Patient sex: F
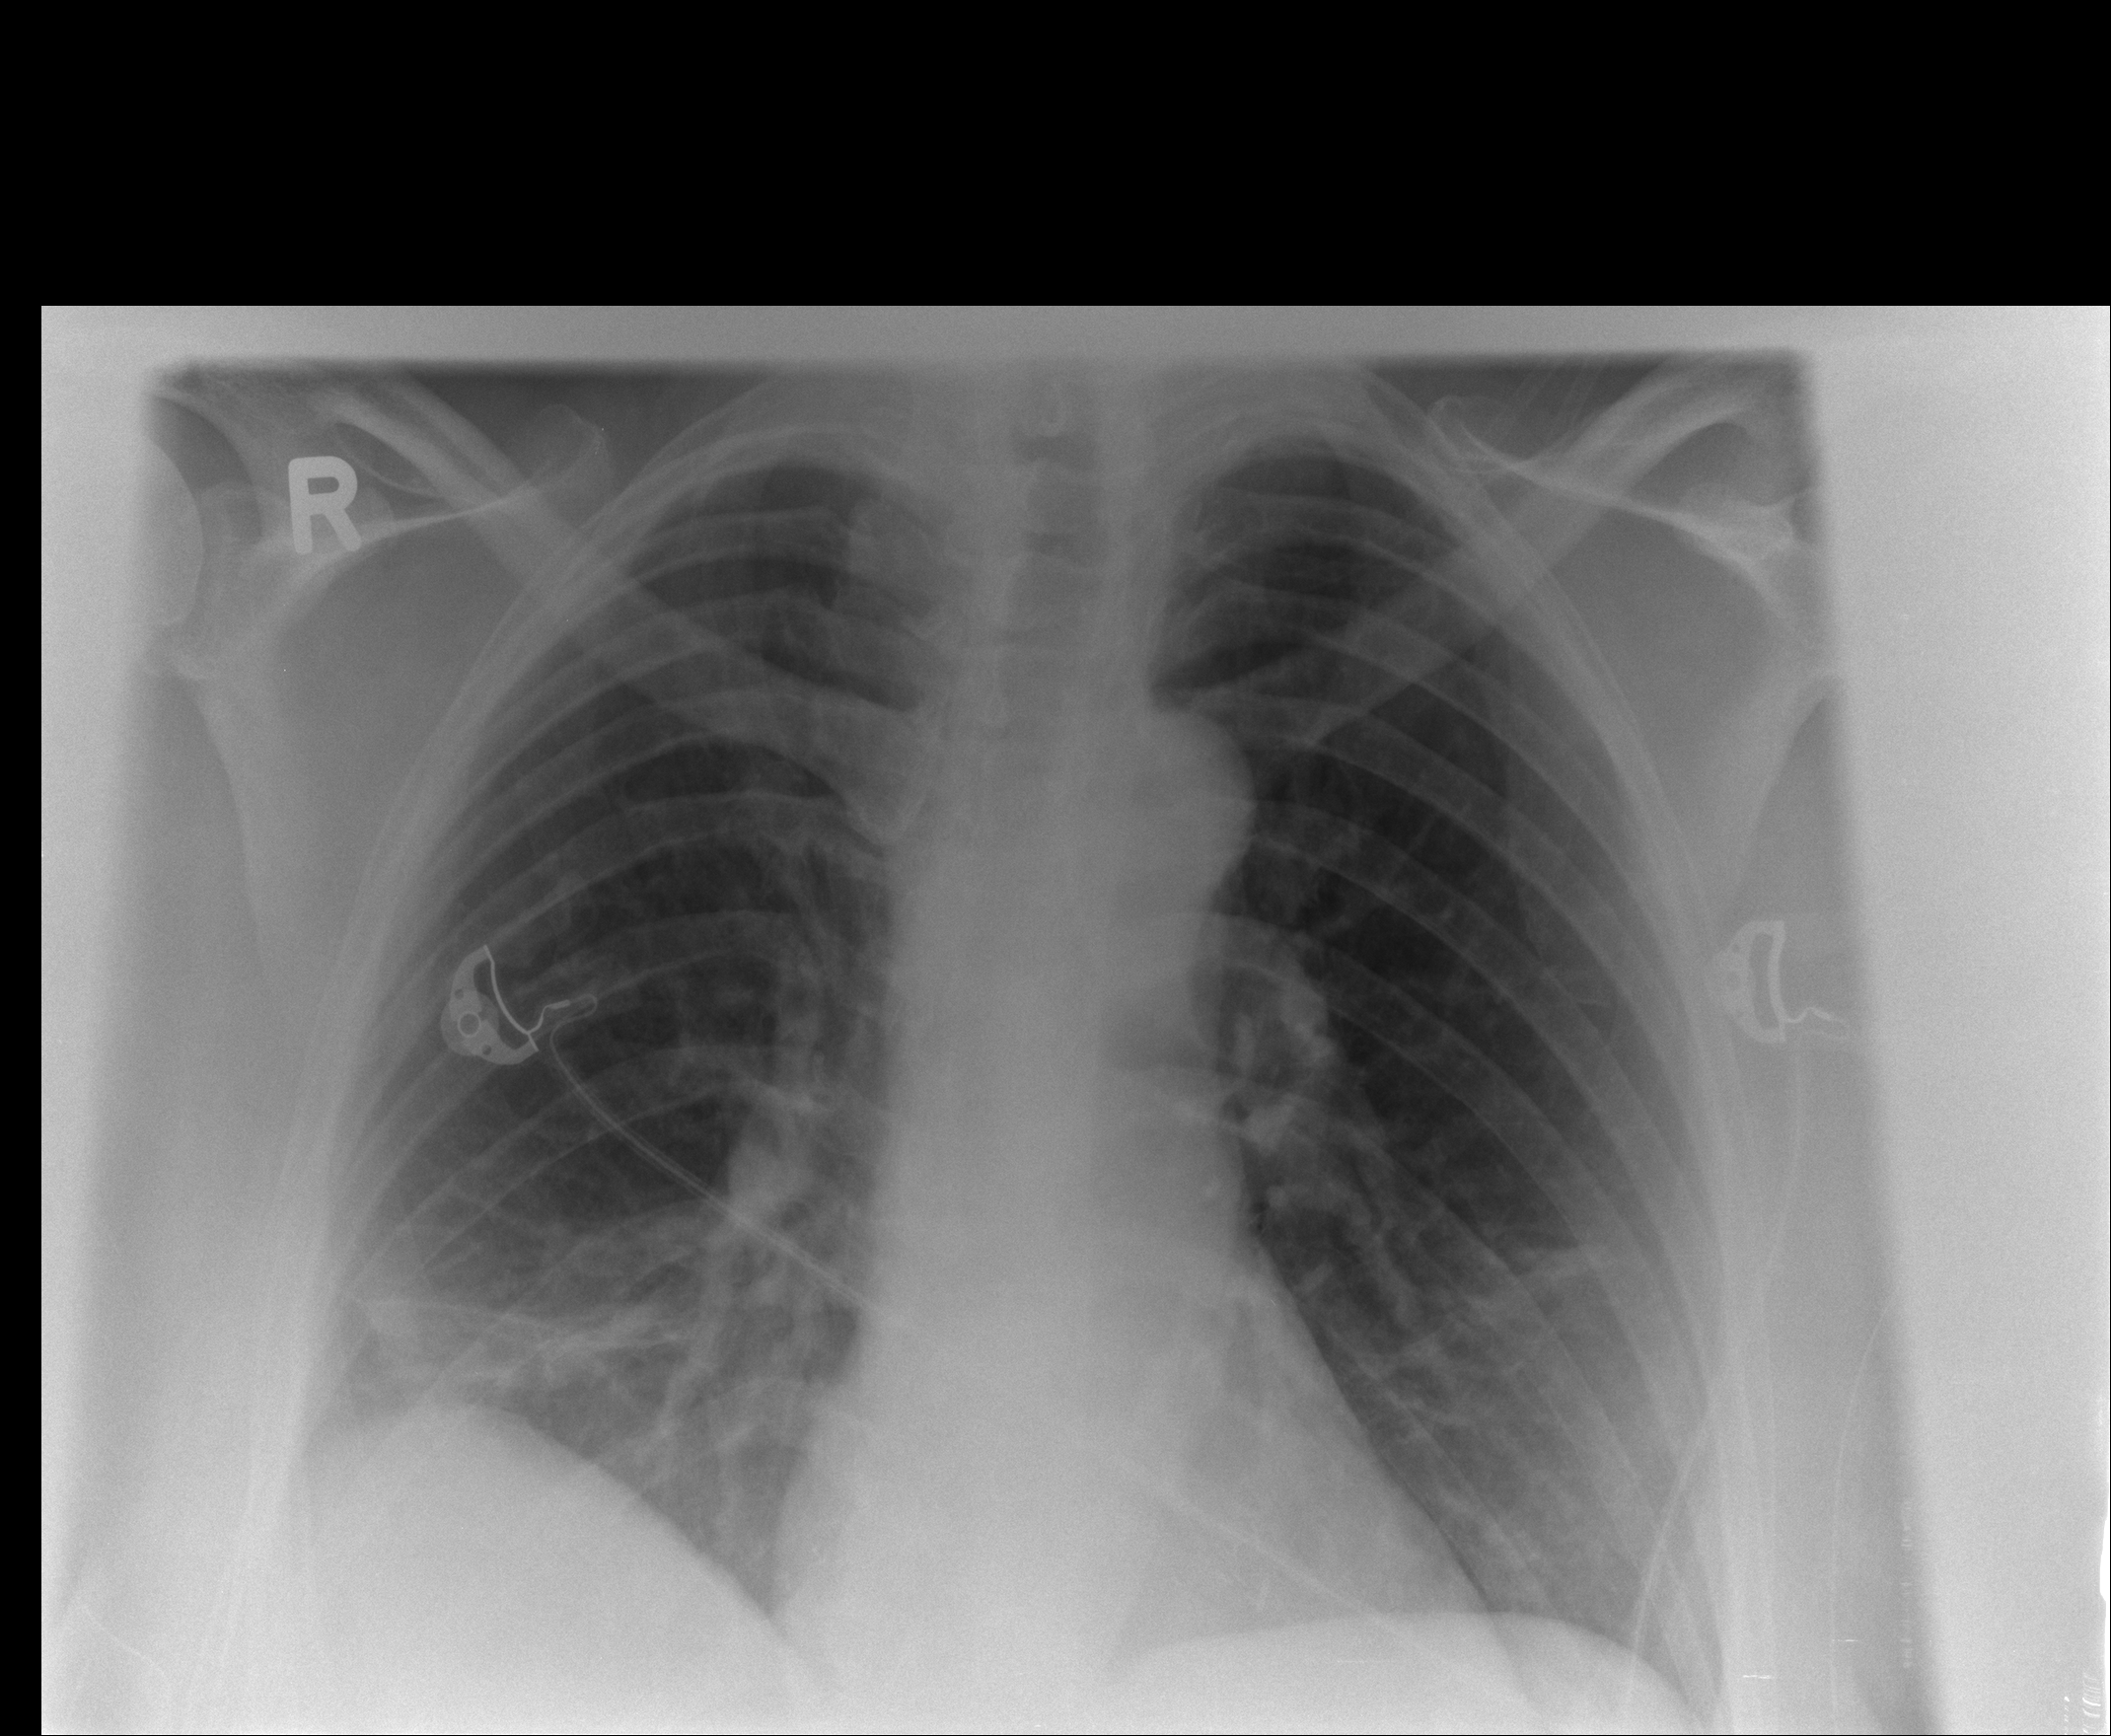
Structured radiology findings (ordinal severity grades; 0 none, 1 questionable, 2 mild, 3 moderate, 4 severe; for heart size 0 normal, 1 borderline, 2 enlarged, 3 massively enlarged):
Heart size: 0
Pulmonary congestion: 0
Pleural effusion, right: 1
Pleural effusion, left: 0
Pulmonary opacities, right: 0
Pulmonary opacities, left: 0
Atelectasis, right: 2
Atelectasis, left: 2